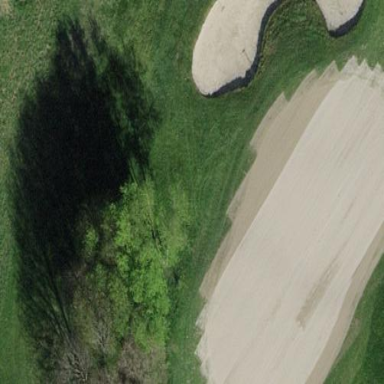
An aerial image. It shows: Picturesque green golfing area with grass land use.